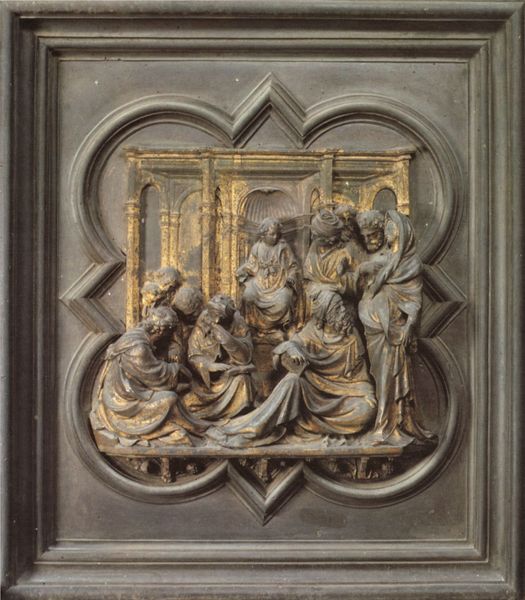
Titel: Nordtür
Künstler: Lorenzo Ghiberti
Standort: Florenz, Baptisterium (EU - I - Toskana)
Schlagwörter: gruppe, umhang, menschen, sitzen, braun, holz, köpfe, männer, stuhl, muster, bart, architektur, arm, gesicht, rahmen, stehen, bild, gold, gewänder, bauern, relief, klein, figuren, thron, kopftuch, bronze, tor, nische, buch, beten, schnitzerei, jesus, florenz, tempel, heilige, muschel, maria, beweinung, josef, baptisterium, ghiberti, vierpass, vierblatt, schriftgelehrte, pisano